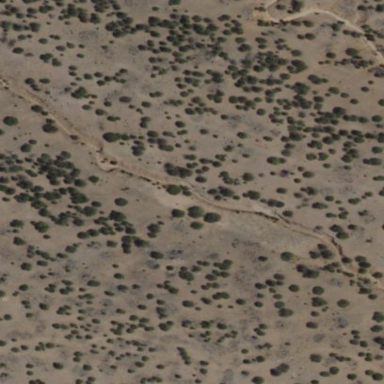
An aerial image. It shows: Patch of scrub vegetation.